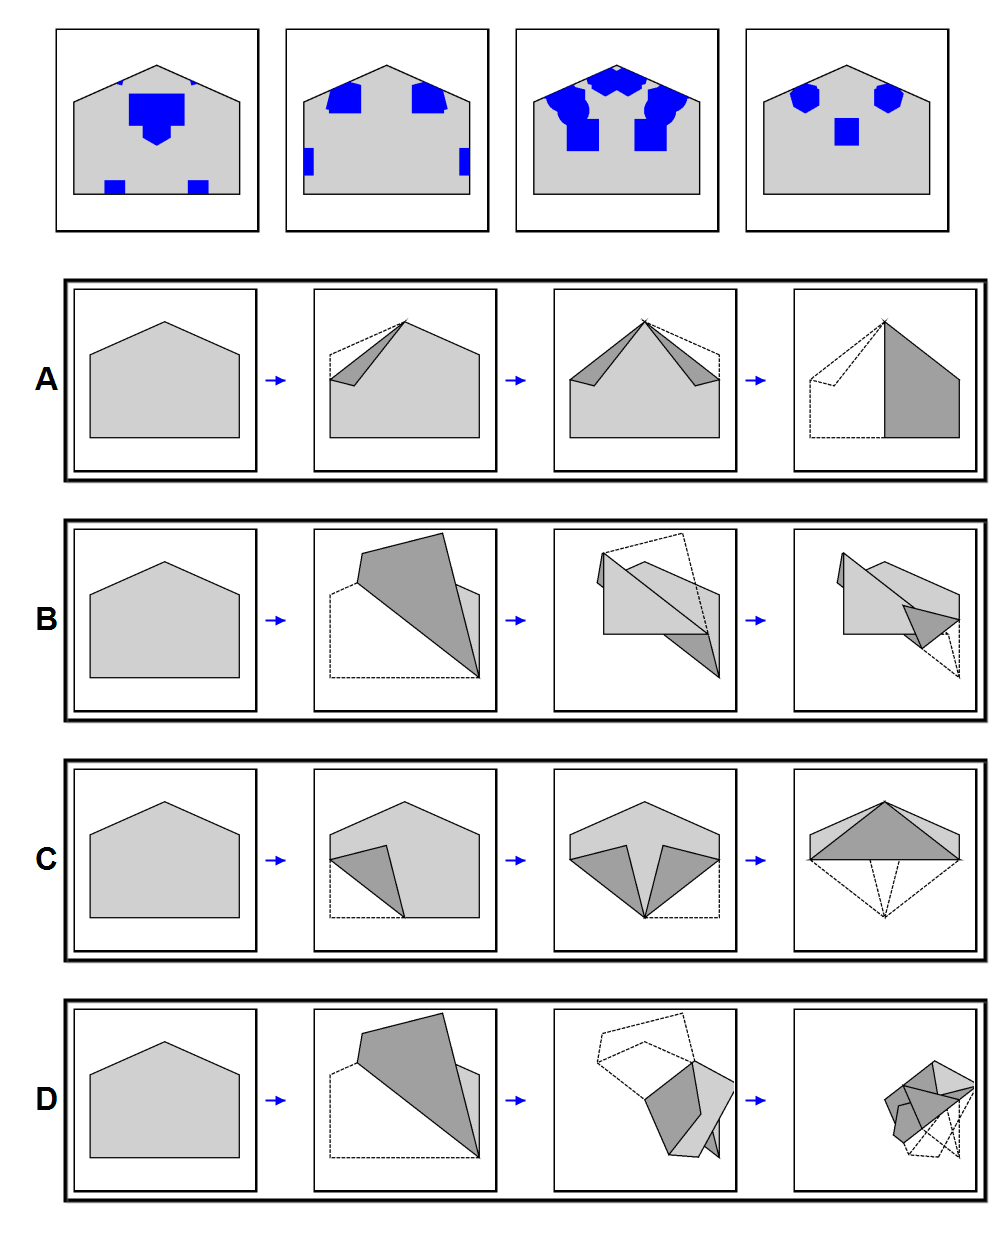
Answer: A